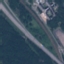
Land use / land cover class: Highway